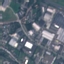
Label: Industrial